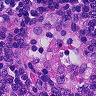
Metastatic tissue present: no